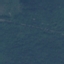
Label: Forest